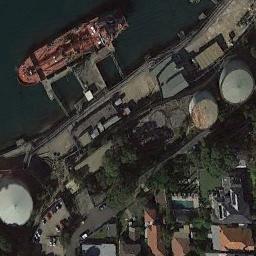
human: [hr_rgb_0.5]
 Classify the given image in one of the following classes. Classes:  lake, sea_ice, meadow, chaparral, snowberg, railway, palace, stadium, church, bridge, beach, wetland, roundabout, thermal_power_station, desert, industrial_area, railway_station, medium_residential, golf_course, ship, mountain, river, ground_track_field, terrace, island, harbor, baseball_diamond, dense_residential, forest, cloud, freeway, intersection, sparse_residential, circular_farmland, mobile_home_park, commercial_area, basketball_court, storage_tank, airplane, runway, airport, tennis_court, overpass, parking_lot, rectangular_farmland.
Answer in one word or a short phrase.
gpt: ship